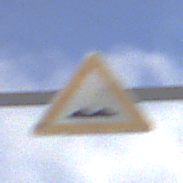
Verkehrszeichen: UnebeneFahrbahn
Umgebung: Outdoor, Nature
Tageszeit: SunriseSunset
Wetter: PartlyCloudy
Licht: Natural
Jahreszeit: NotSpecified
Kontrast: HighContrast